Field crop: maize
Growth stage: 2
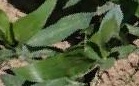
Species: maize